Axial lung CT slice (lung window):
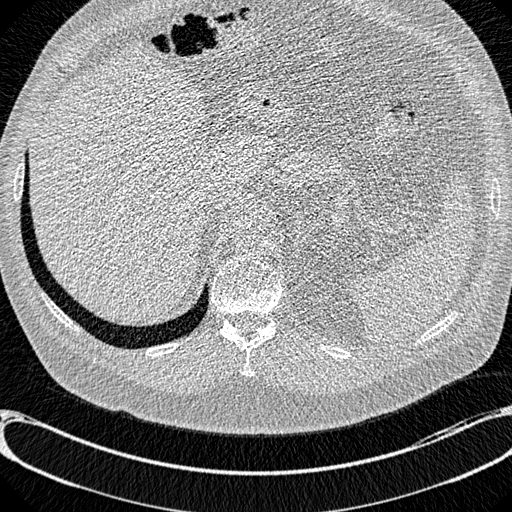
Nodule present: no